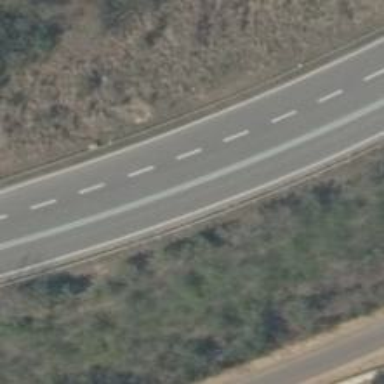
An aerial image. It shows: Asphalt trunk highway.